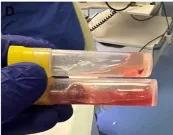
(F) Immunostaining of plant material (arrows) and secondary bacterial colonization by coccoid and filamentous bacteria (star) (H&E, 50x).
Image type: medical_photograph (other_medical_photograph)